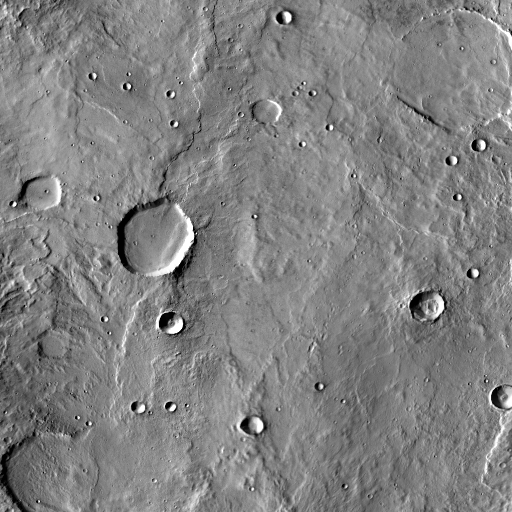
Crater classes present: Background, Other, Layered, Buried, Secondary